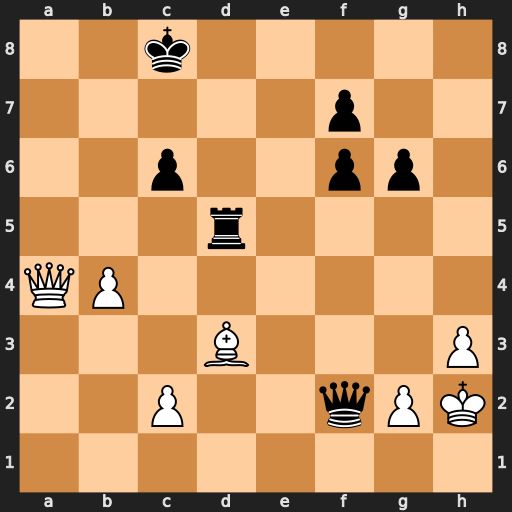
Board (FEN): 2k5/5p2/2p2pp1/3r4/QP6/3B3P/2P2qPK/8
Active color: w
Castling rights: -
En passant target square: -
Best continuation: Qxc6+ Kb8 Qxd5